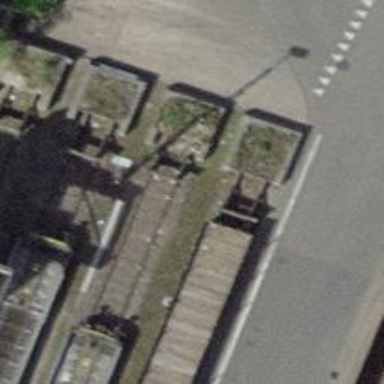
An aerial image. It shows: Railway buffer stop.